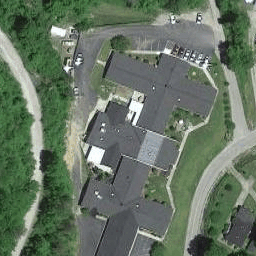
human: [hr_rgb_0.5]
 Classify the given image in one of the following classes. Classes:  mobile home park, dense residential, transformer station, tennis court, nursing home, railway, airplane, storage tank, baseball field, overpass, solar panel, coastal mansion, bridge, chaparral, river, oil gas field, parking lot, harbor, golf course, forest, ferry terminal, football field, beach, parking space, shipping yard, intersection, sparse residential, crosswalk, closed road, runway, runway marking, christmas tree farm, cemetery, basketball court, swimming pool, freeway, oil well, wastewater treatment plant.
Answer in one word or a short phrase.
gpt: nursing home